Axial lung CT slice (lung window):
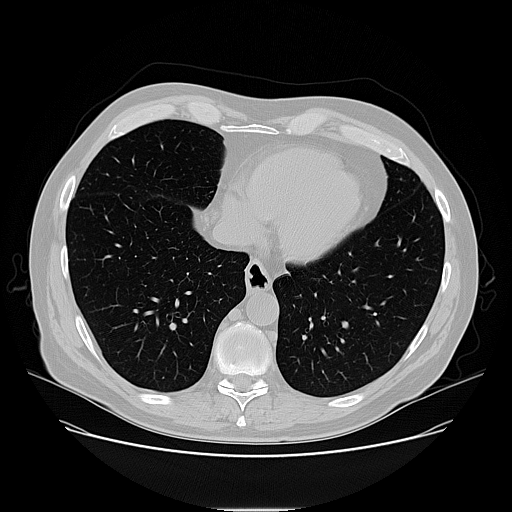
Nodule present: no